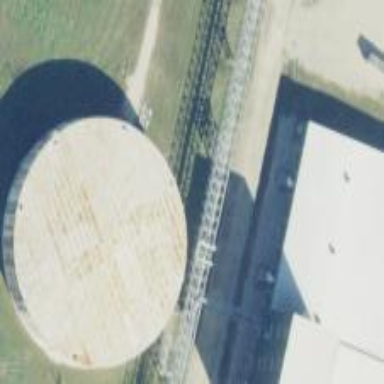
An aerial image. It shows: Storage tank building.